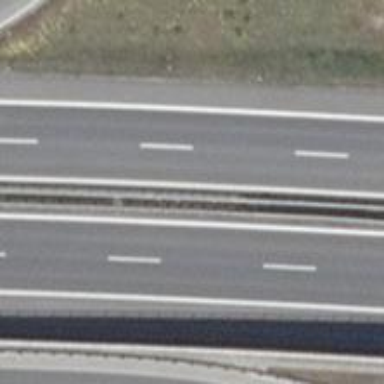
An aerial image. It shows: Trunk highway designated for motor vehicles.